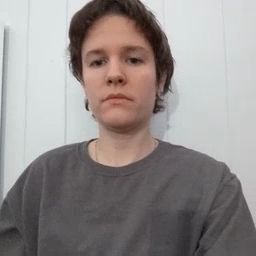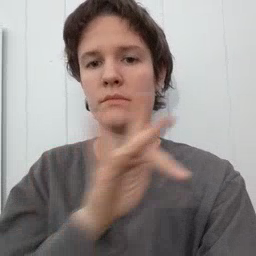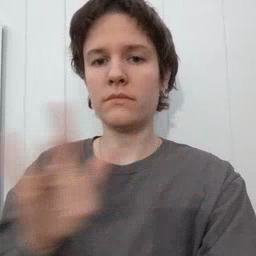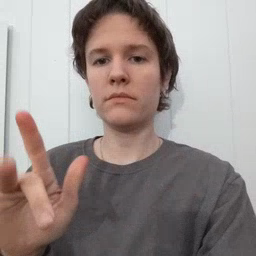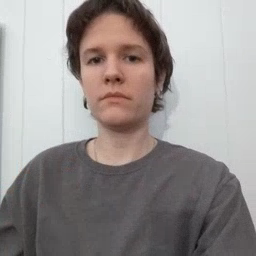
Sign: empty